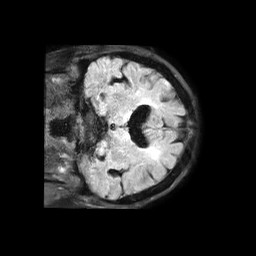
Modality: FLAIR
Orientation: coronal
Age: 76
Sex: female
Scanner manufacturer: philips
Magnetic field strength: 1.5 T
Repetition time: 6 s
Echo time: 0.1031 s